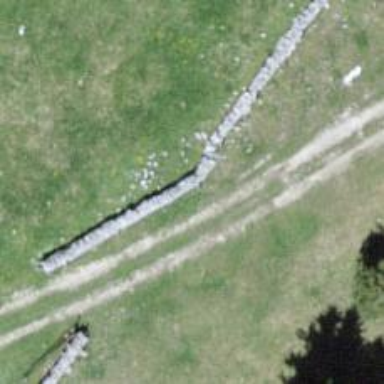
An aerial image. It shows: Wall barrier.